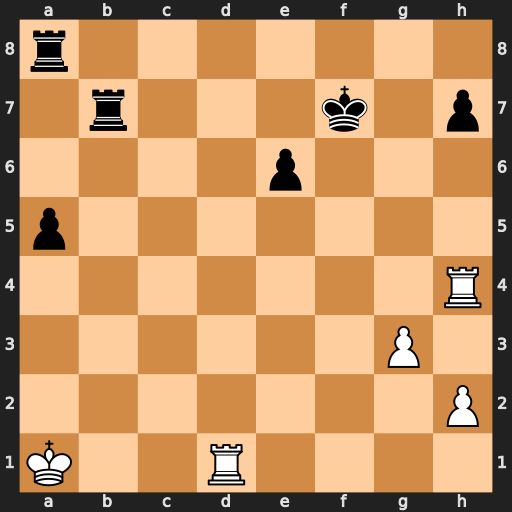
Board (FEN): r7/1r3k1p/4p3/p7/7R/6P1/7P/K2R4
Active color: w
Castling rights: -
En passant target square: -
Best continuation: Rxh7+ Kg6 Rxb7